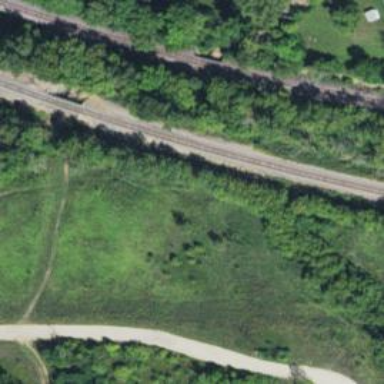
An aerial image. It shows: Railway track.